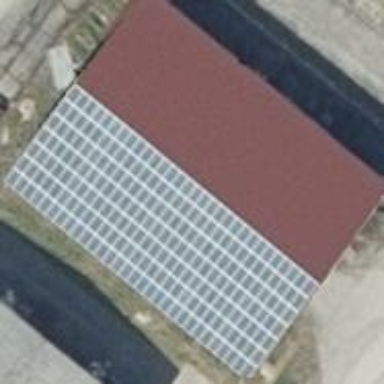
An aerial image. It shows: Building equipped with solar photovoltaic panel for generating electricity. The small installation is solar power generator.